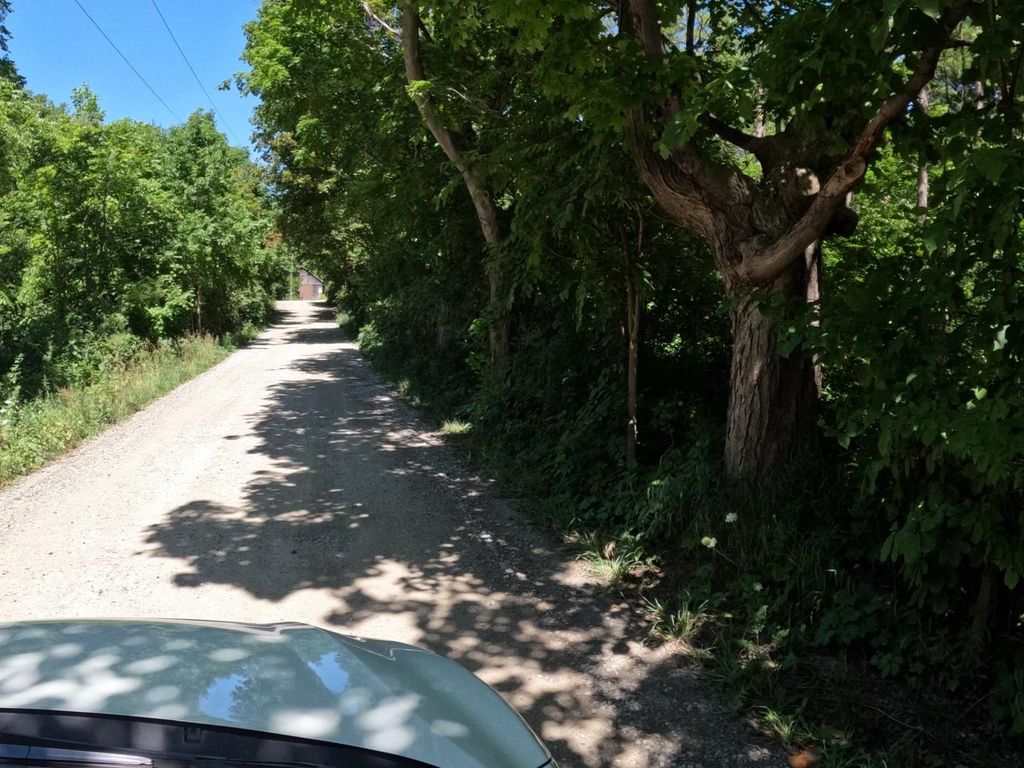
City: kitchener-waterloo